Question: Thank you in advance for all your answers.
I am trying to plot a dataframe over an interactive map (OpenStreetMap), and what I get is what is in the picture, but I would like the map outlines to be on top of my data and not the data to be like a blob over the map.
My code is:
'''
import plotly.express as px
import numpy as np
from plotly.offline import plot
fig = px.scatter_mapbox(df, lat="lat", lon="lon",
color="hot days", zoom=4,
color_continuous_scale=px.colors.cyclical.Twilight,
mapbox_style='open-street-map')
plot(fig, auto_open=True)
'''
And the result I get is this:

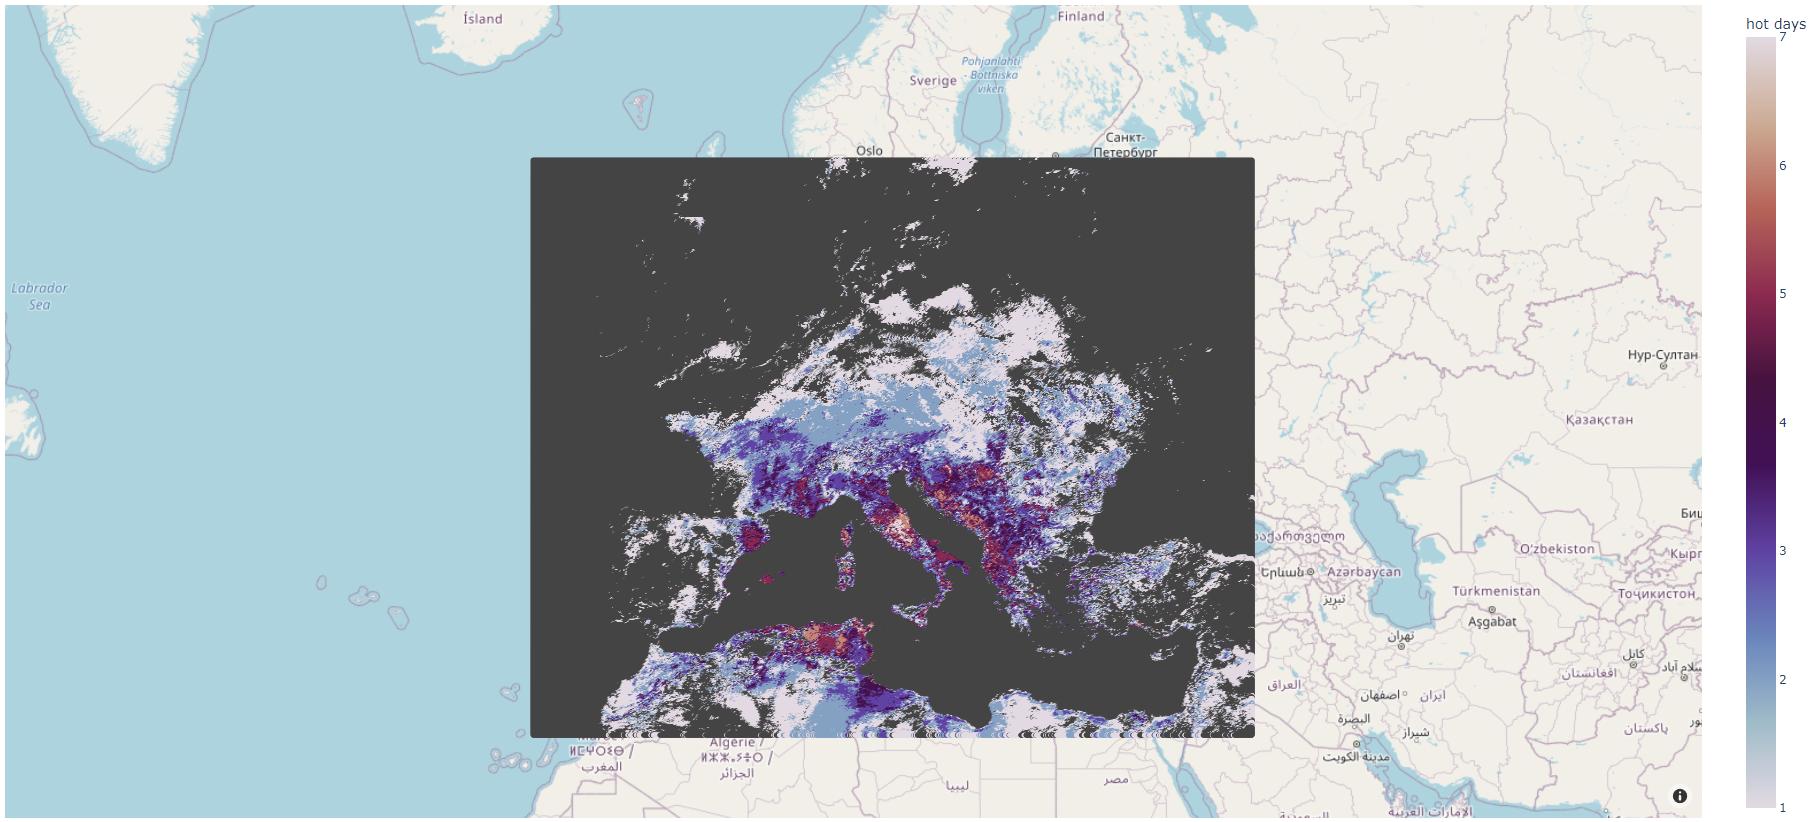
Answer: The issue is likely the structure of your DataFrame. It appears that "no data" areas are getting mapped to zero or something similar, and the DF including a record for every point on the map - including the null / zero data bits you're not interested in plotting. Try filtering out the records with zero data. Something like
'''
df = df[df['hot days']>0]
'''
Check one or two of the points in the ocean or other no-data areas to confirm they're at 0, and set the threshold accordingly. If they're null instead, <URL>
'''
df = df[df['hot days'].notna()]
'''